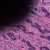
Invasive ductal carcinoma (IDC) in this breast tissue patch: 0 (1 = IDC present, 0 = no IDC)